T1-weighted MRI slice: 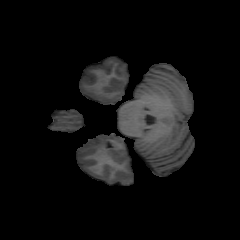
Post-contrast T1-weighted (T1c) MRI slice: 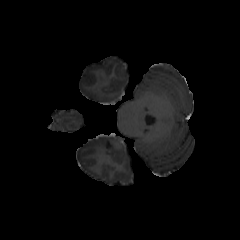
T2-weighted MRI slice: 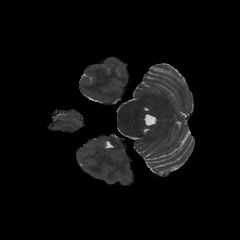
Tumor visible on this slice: no